Interaction volume radius: 10 \u00c5
Interaction volume height: 15 \u00c5
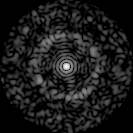
Disorder parameter: 0.8263